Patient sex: M
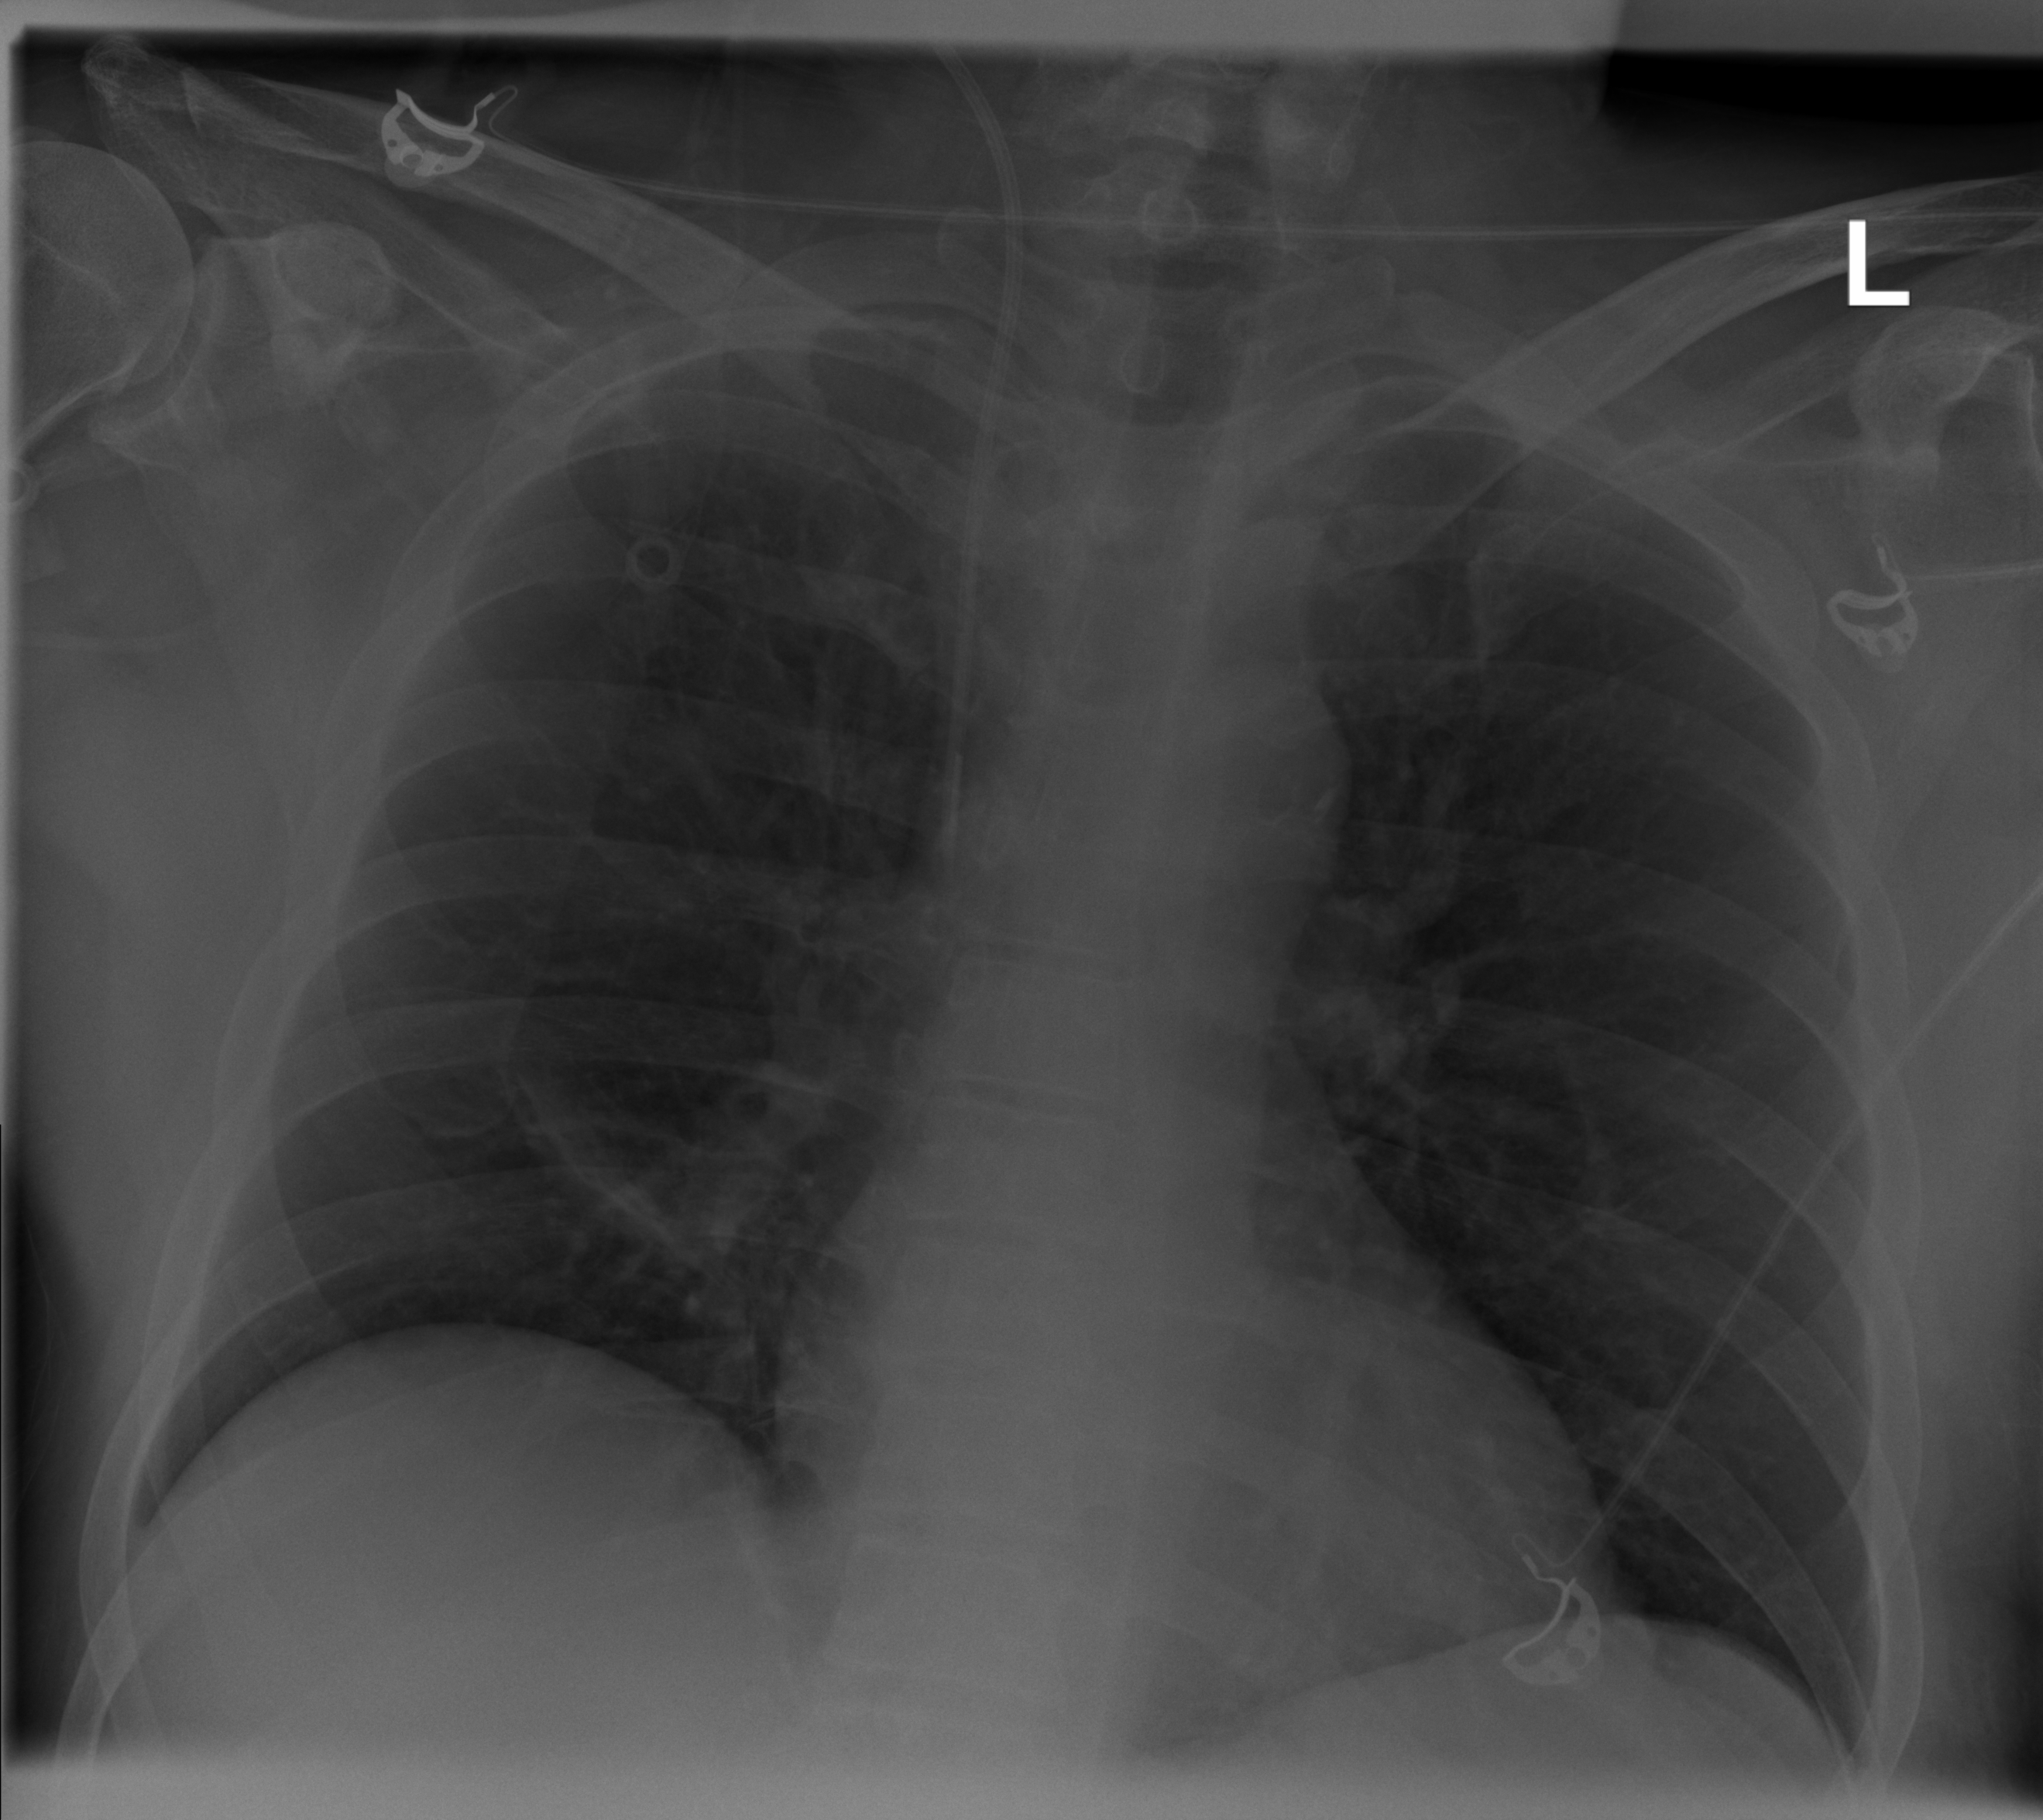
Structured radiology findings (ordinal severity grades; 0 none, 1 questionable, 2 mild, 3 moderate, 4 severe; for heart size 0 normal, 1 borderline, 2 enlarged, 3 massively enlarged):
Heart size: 0
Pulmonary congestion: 1
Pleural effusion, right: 0
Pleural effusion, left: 0
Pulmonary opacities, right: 0
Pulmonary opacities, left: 0
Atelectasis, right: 0
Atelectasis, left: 0